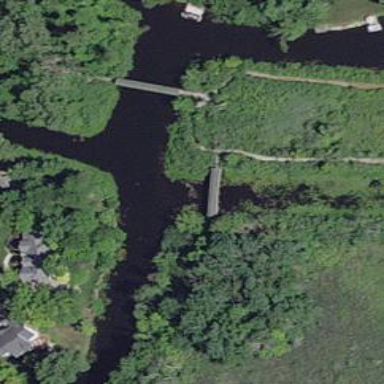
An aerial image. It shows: Covered footway on bridge.